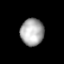
Tissue: lung
Cell type: Endothelial cells
Senescence score: 0.2354
Nuclear area (px): 619
Mean DAPI intensity: 170.352